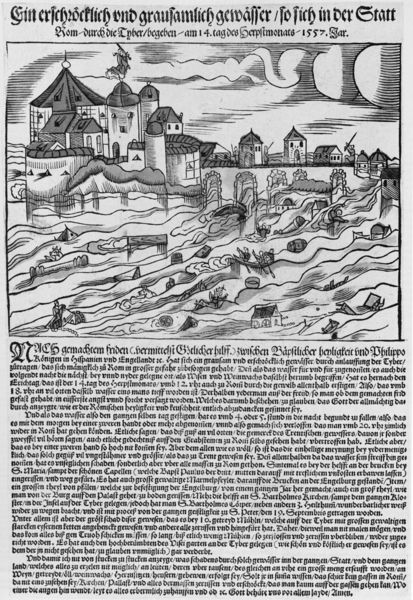
Titel: Ein erschröcklich vnd grausamlich gewässer
Standort: Zürich.
Institution: Wickiana
Schlagwörter: gewitter, himmel, meer, schatten, wasser, weiß, wolken, bäume, fluss, see, stadt, ufer, grau, licht, schwarz, zeichnung, gebäude, haus, schloss, architektur, rahmen, steine, bild, bach, häuser, vögel, wind, windmühle, brücke, gewässer, turm, holzschnitt, schrift, wellen, dächer, grafik, graphik, wagen, kuppel, strömung, flut, krieg, sturm, unwetter, deutsch, tor, mond, buch, burg, türme, festung, druck, schraffur, holzstich, stich, titel, seite, illustration, schwarzweiß, text, zeitung, buchstaben, überschrift, rom, mauern, mittelalter, wolkne, überflutung, überschwemmung, buchs, altdeutsch, tiber, brückenpfeiler, typenschrift, eite, grausam, majuskel, unrat, fortgeschwemmt, mitgeschwemmt, sintflut, statt, holzstick, 16. jahrhundert, 1557, 1577, rüce, grasam